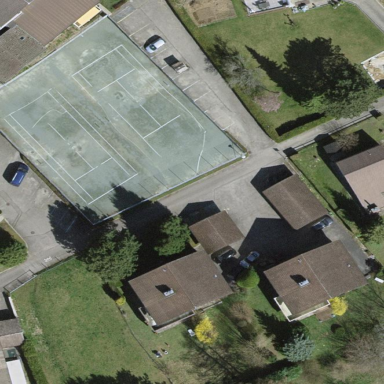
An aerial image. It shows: Tennis court on pitch.